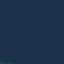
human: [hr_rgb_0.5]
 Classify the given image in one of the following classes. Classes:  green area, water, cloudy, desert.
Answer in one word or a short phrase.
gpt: water